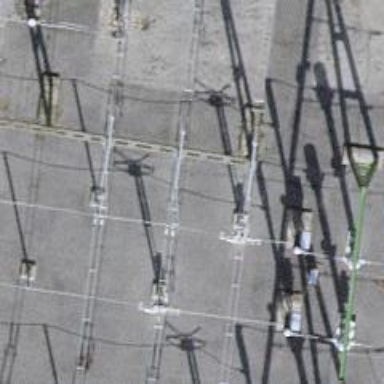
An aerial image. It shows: Power line carrying busbar.